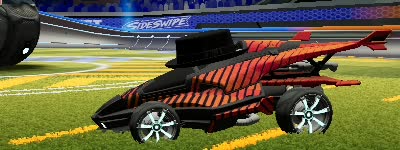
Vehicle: aftershock